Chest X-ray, AP view. Patient: 59 years old, sex M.
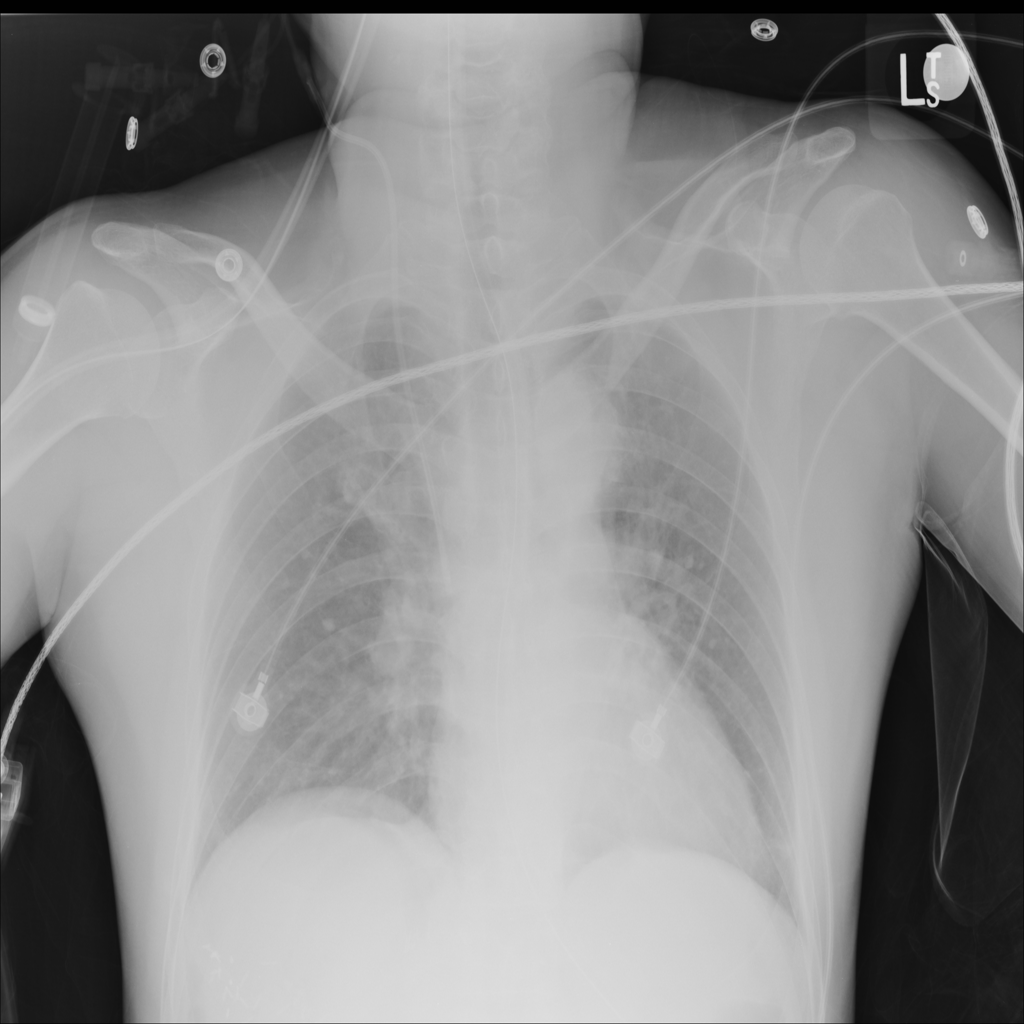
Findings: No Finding